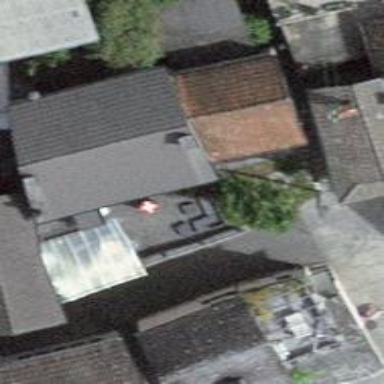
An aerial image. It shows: Bakery.